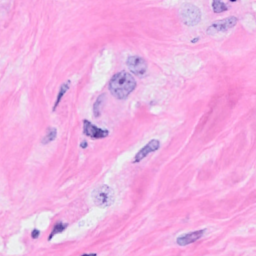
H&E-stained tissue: Breast